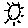
Label: sun